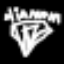
Label: diamond